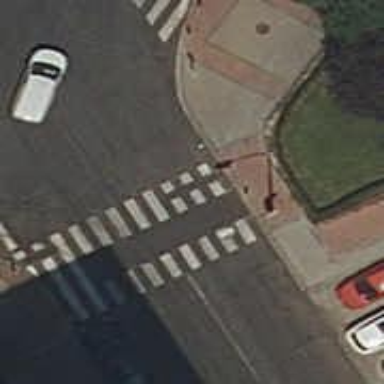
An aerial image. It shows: Road crossing with traffic signals.